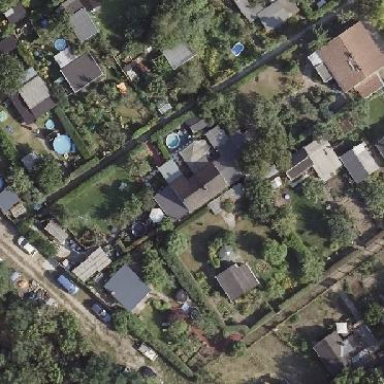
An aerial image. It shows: Shed.